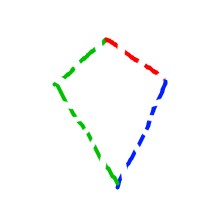
Shape: kite